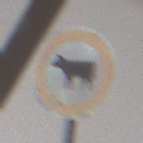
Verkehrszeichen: VerbotViehtrieb
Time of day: MorningAfternoon
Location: Roofed (Urban)
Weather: PartlyCloudy
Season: NotSpecified
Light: Natural